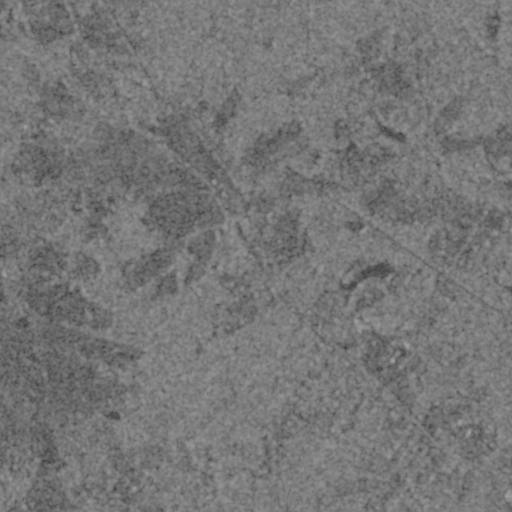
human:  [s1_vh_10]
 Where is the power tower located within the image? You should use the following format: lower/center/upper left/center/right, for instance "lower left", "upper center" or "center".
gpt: The power tower is located in the center right of the image.
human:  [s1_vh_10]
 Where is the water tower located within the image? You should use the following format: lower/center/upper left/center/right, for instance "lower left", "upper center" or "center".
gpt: The water tower is located in the lower right of the image.
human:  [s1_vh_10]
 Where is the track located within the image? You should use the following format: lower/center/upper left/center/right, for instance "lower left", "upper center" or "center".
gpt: There is no track in the image.

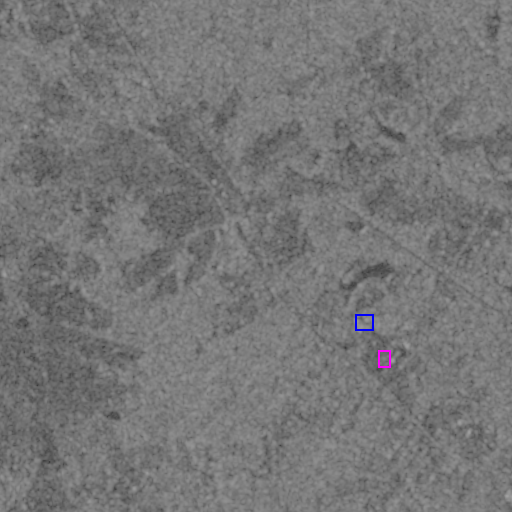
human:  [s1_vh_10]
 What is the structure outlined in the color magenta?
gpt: The structure outlined in magenta is a building.
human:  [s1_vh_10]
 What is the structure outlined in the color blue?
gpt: The structure outlined in blue is a building.
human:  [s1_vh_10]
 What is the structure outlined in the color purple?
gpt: There is no purple outline.